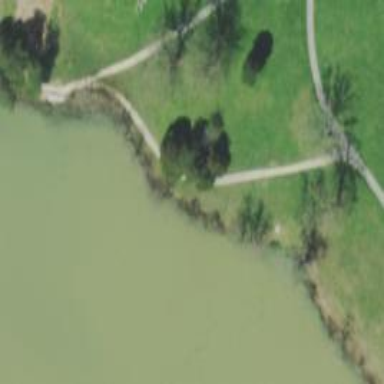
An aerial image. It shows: Path.